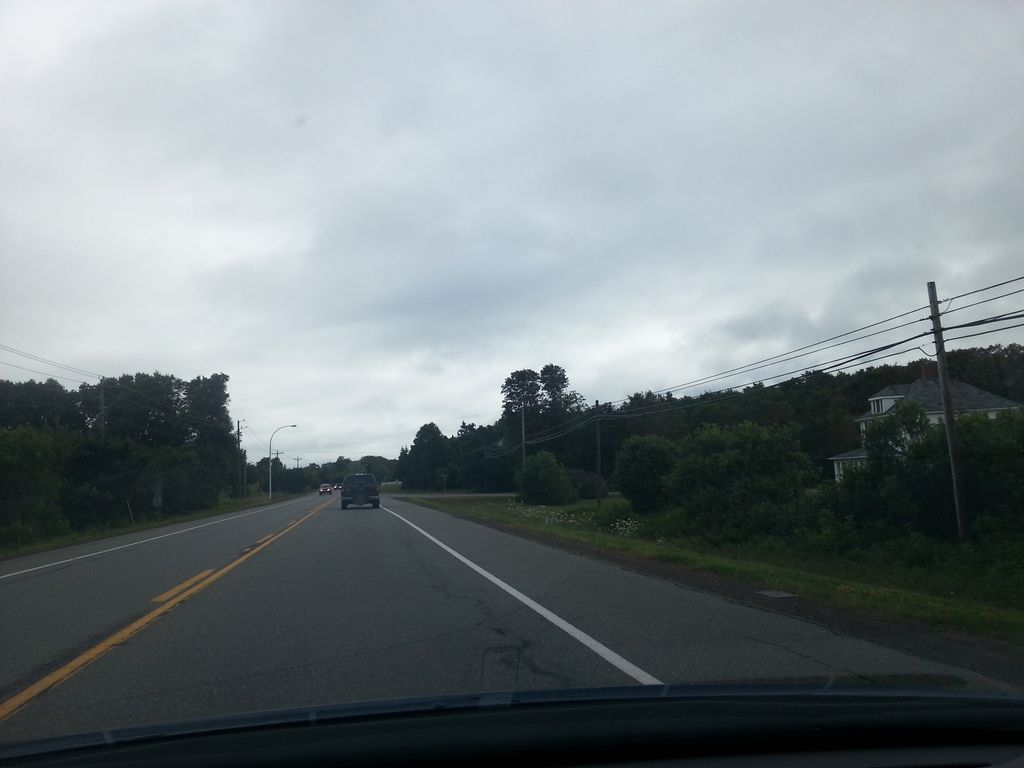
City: charlottetown